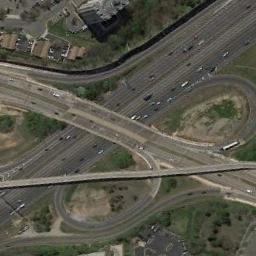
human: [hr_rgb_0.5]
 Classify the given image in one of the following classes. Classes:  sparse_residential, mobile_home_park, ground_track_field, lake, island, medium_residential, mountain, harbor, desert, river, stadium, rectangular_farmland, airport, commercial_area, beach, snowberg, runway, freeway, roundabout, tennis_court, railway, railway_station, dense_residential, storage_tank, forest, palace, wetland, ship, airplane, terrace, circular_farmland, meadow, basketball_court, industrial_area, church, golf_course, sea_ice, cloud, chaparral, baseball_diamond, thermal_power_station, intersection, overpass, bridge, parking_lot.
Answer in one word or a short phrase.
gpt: overpass